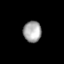
Tissue: skin
Cell type: Epithelial cells
Senescence score: 0.2827
Nuclear area (px): 373
Mean DAPI intensity: 167.343